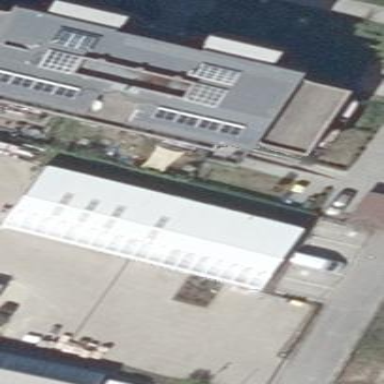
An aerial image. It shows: Commercial building.